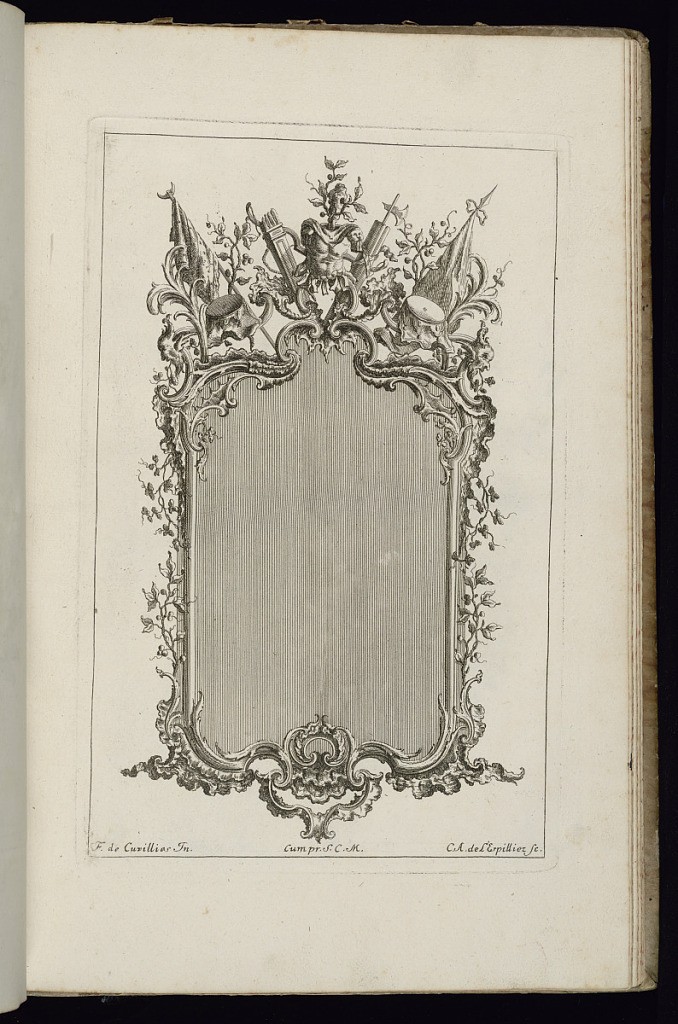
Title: Frame with Trophy
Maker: François de Cuvilliés the Elder, Belgian, 1695 - 1768
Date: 1740–68
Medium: Etching and engraving on paper
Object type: Bound print
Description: Upright frame design for a mirror or painting, a trophy of arms and armor at top surrounded by banners and drums. Vines of lives at right and left sides.